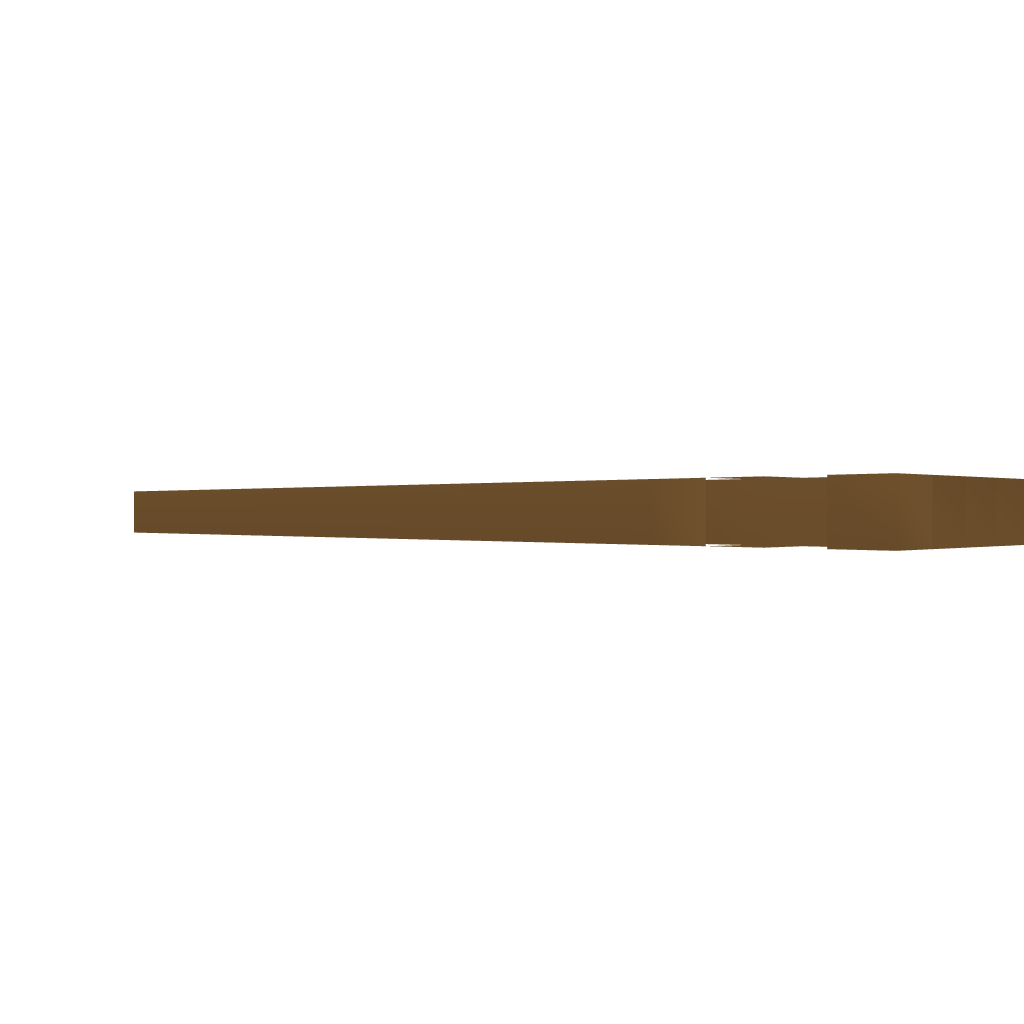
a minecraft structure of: Race34 bad low quality